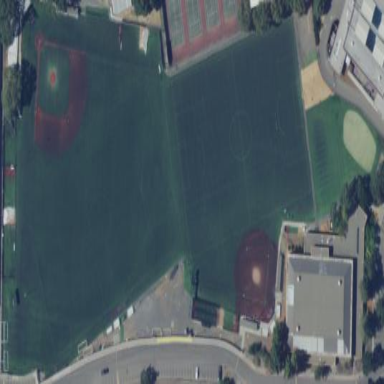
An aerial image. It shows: Sports center for soccer and baseball on leisure land.